Question: I am using android plot for plotting my dynamic date. Can anyone tell me how i can change the
width of the sine wave in the below picture.

I am using sample code for a <URL>.
And code below is my activity.
'''
public class MyActivity extends Activity {
// redraws a plot whenever an update is received:
private class MyPlotUpdater implements Observer {
Plot plot;
public MyPlotUpdater(Plot plot) {
this.plot = plot;
}
@Override
public void update(Observable o, Object arg) {
try {
plot.postRedraw();
} catch (InterruptedException e) {
e.printStackTrace(); //To change body of catch statement use File | Settings | File Templates.
}
}
}
private XYPlot dynamicPlot;
private XYPlot staticPlot;
private MyPlotUpdater plotUpdater;
@Override
public void onCreate(Bundle savedInstanceState) {
// android boilerplate stuff
super.onCreate(savedInstanceState);
setContentView(R.layout.main);
// get handles to our View defined in layout.xml:
dynamicPlot = (XYPlot) findViewById(R.id.dynamicPlot);
plotUpdater = new MyPlotUpdater(dynamicPlot);
// only display whole numbers in domain labels
dynamicPlot.getGraphWidget().setDomainValueFormat(new DecimalFormat("0"));
// getInstance and position datasets:
SampleDynamicXYDatasource data = new SampleDynamicXYDatasource();
SampleDynamicSeries sine1Series = new SampleDynamicSeries(data, 0, "Sine 1");
SampleDynamicSeries sine2Series = new SampleDynamicSeries(data, 1, "Sine 2");
dynamicPlot.addSeries(sine1Series, new LineAndPointFormatter(Color.rgb(0, 0, 0), null, Color.rgb(0, 80, 0)));
// create a series using a formatter with some transparency applied:
LineAndPointFormatter f1 = new LineAndPointFormatter(Color.rgb(0, 0, 200), null, Color.rgb(0, 0, 80));
f1.getFillPaint().setAlpha(220);
dynamicPlot.addSeries(sine2Series, f1);
dynamicPlot.setGridPadding(5, 0, 5, 0);
// hook up the plotUpdater to the data model:
data.addObserver(plotUpdater);
dynamicPlot.setDomainStepMode(XYStepMode.SUBDIVIDE);
dynamicPlot.setDomainStepValue(sine1Series.size());
// thin out domain/range tick labels so they dont overlap each other:
dynamicPlot.setTicksPerDomainLabel(5);
dynamicPlot.setTicksPerRangeLabel(3);
dynamicPlot.disableAllMarkup();
// freeze the range boundaries:
dynamicPlot.setRangeBoundaries(-100, 100, BoundaryMode.FIXED);
// kick off the data generating thread:
new Thread(data).start();
}
'''
}
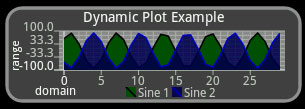
Answer: In the file 'SampleDynamicXYDatasource.java' you can find the line
'''
double amp = sinAmp * Math.sin(index + phase + 4);
'''
There the sine wave is generated. By belating the index (e.g. by multiplying it with 0.5), you can make the sine wave's period larger, or in graphics speak, scale it on the x axis.